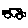
Label: car